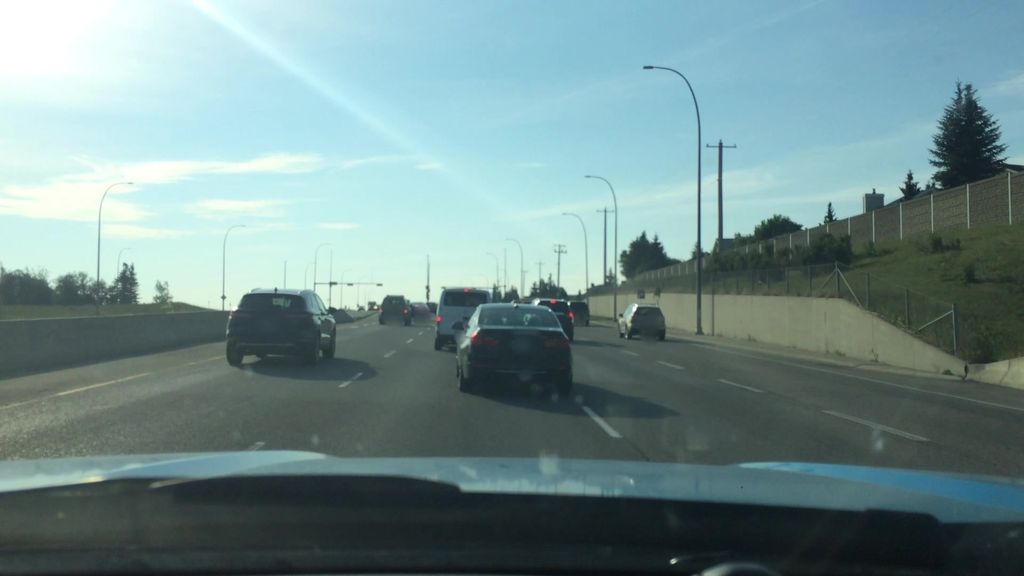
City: calgary